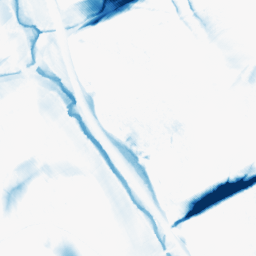
Category: morphological
Decomposition family: morphological_diamond
Decomposition parameters: operation: closing
radius: 20
Upsampling method: regularized
Upsampling parameters: scale: 2
lambda_reg: 0.001
Upsampling scale: 2